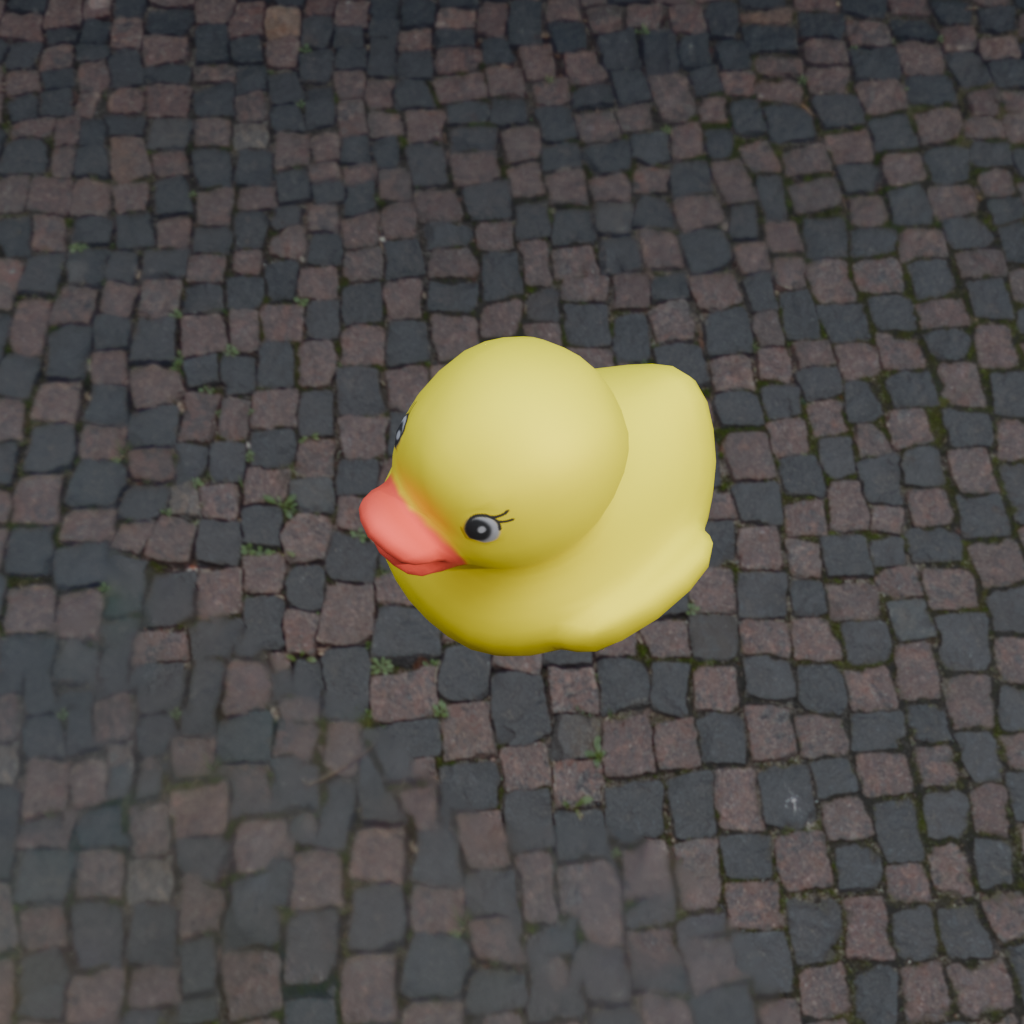
an image of a yellow rubber duck seen from <front_left_top> ourtyard with historic red brick buildings.